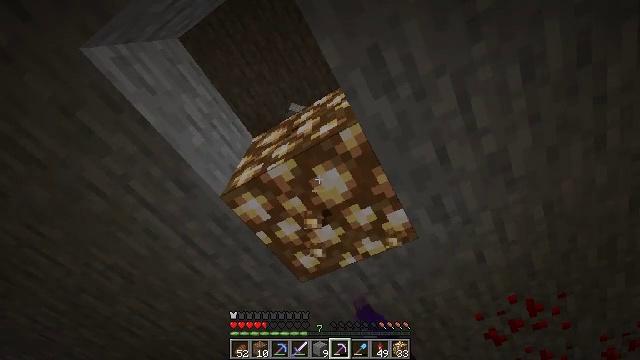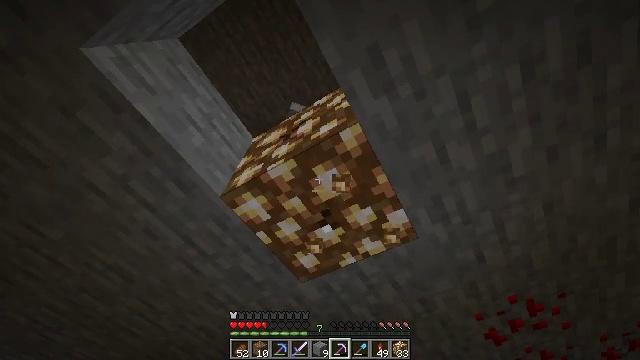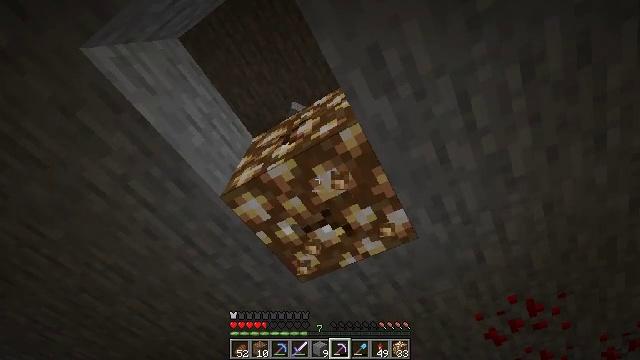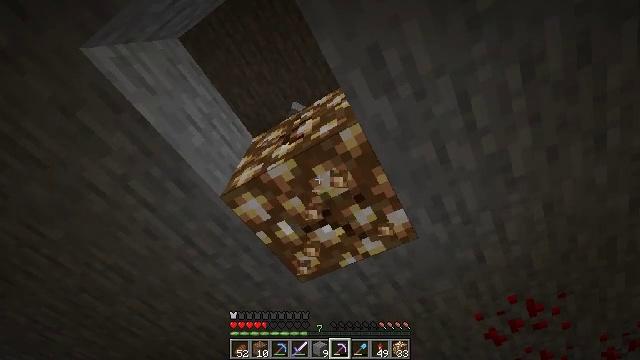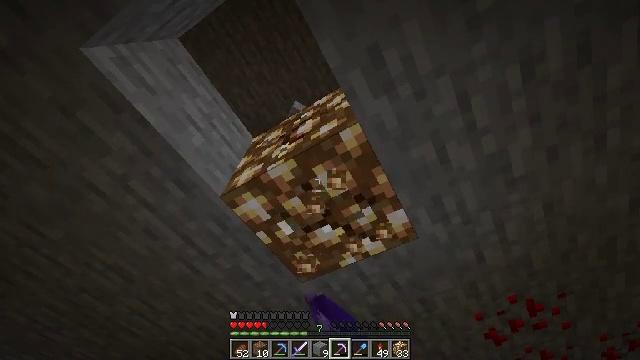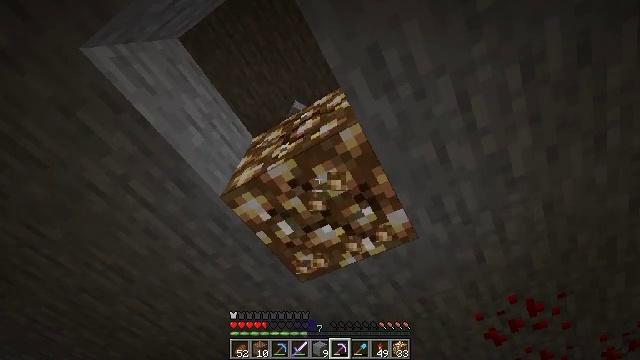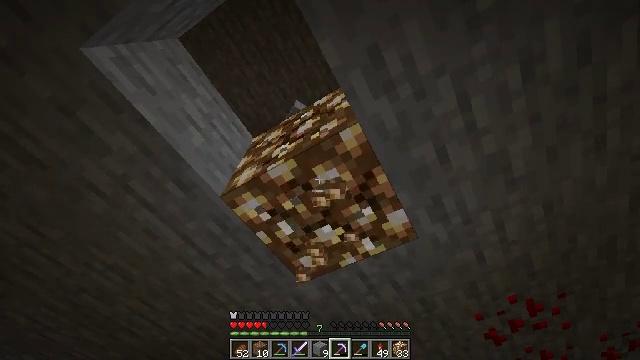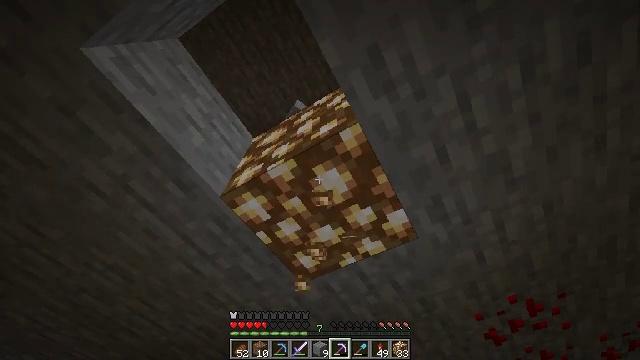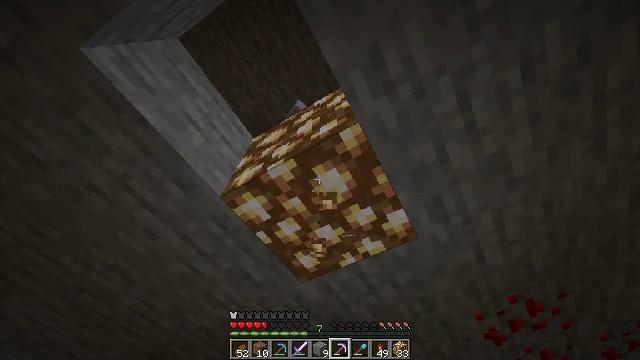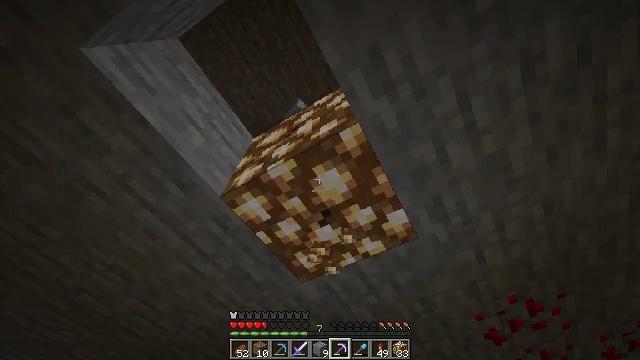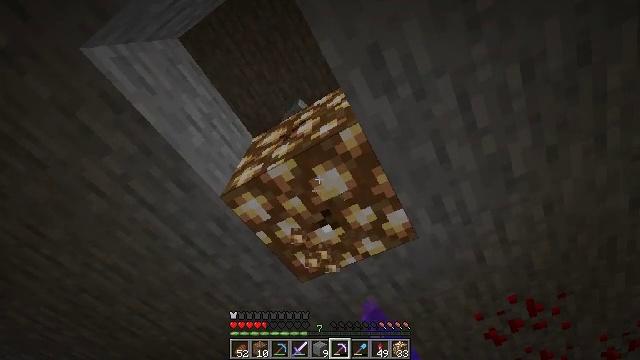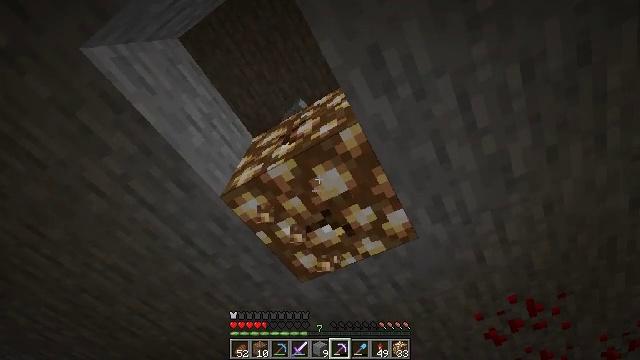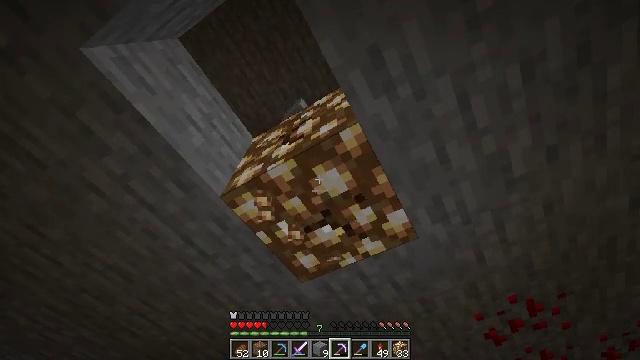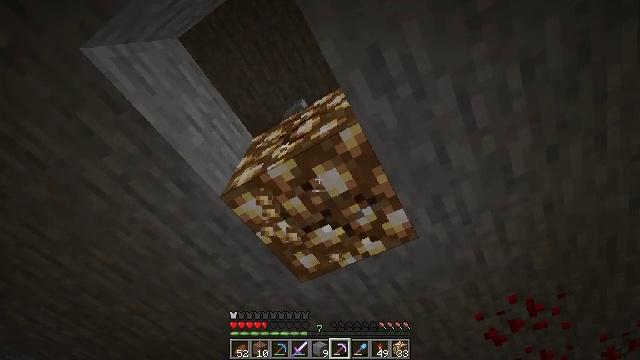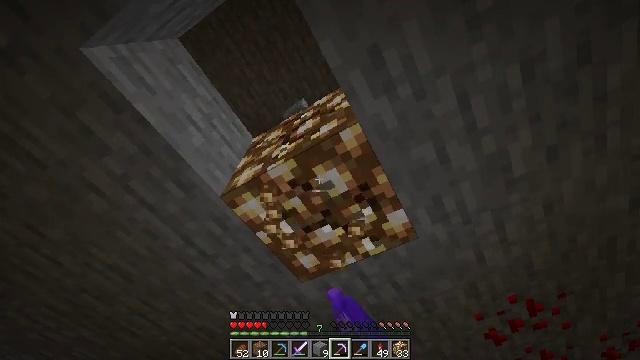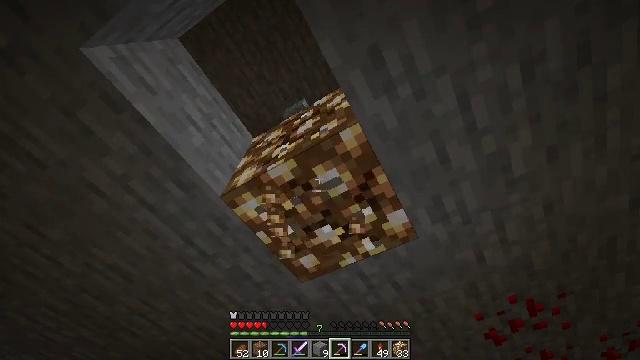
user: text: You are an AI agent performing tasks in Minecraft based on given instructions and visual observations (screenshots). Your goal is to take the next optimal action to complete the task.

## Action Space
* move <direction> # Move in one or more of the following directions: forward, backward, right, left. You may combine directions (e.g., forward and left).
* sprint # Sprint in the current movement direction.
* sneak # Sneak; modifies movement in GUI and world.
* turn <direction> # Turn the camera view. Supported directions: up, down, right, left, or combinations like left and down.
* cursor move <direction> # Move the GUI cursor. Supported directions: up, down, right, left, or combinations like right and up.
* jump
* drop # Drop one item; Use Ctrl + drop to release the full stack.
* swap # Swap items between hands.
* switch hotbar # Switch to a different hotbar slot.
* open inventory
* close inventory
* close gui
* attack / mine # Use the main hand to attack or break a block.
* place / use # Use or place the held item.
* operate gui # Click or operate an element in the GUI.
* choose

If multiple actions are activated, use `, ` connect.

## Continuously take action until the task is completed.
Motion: motion action
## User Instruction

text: Mine the glowstone in the Nether.
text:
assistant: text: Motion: attack / mine
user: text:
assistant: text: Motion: attack / mine
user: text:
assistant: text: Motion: attack / mine
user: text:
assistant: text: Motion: attack / mine
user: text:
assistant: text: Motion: attack / mine
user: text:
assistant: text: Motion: attack / mine
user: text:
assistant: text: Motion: no_op
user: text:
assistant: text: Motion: no_op
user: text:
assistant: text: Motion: attack / mine
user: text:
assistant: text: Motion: attack / mine
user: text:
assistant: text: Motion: attack / mine
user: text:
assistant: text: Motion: attack / mine
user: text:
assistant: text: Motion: attack / mine
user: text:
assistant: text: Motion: attack / mine
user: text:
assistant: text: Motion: attack / mine
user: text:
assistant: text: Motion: attack / mine
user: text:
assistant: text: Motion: attack / mine
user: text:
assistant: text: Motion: attack / mine
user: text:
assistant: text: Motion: attack / mine
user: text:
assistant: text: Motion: attack / mine
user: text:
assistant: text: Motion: attack / mine
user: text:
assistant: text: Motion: attack / mine